Question: I am using a CDLongAudioSource to play my music in my cocos2d game. But the issue is my game crashes some time when my audio file only loads but not play because I go back from my scene to other then if I come again in my scene where audio file need to play app crash.
Function to play file:
'''
-(void)playMyEffect:(NSString*)audioFile{
CDLongAudioSource*currentSound = [[CDAudioManager sharedManager] audioSourceForChannel:kASC_Right];
//[currentSound load:@""];
NSLog(@" file path to play %@",audioFile);
[currentSound load:audioFile];
currentSound.delegate = self;
currentSound.backgroundMusic = NO;
self.isSpeechComplete = NO;
[currentSound play];
}
'''

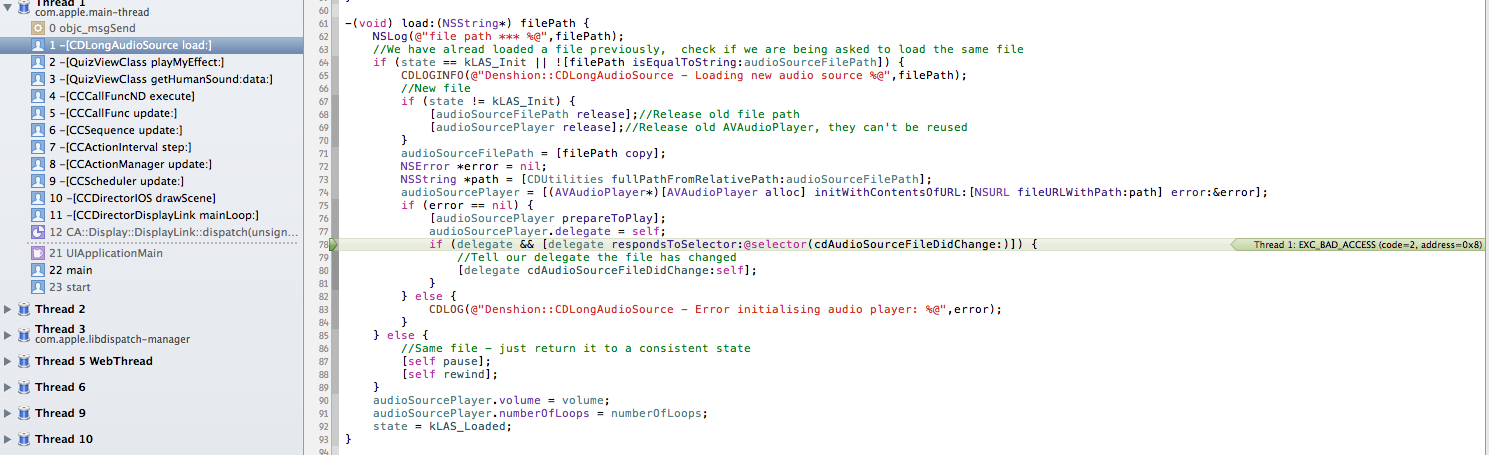
Answer: Make sure you stop the player, and remove memory reference before navigating to other scene. I think this should work.